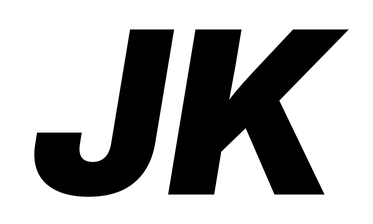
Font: Inter-Italic_Black_Italic